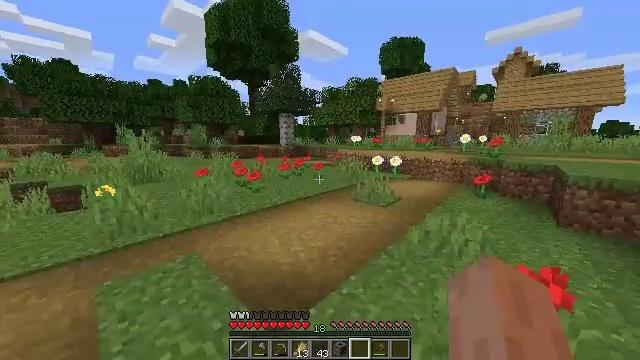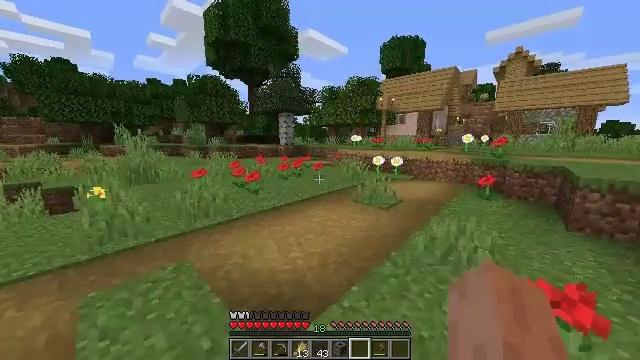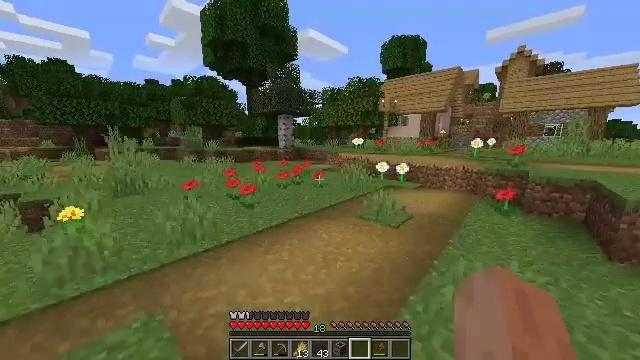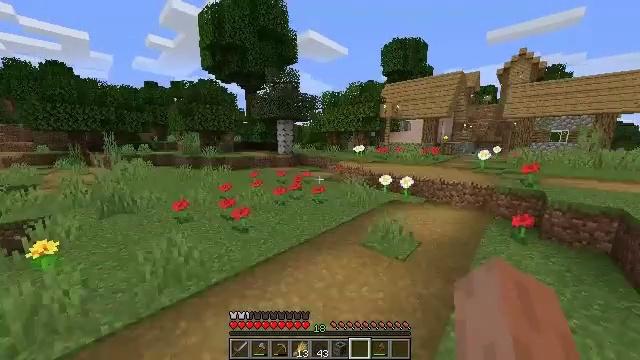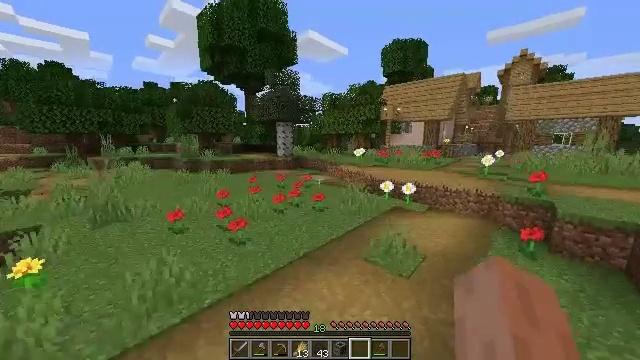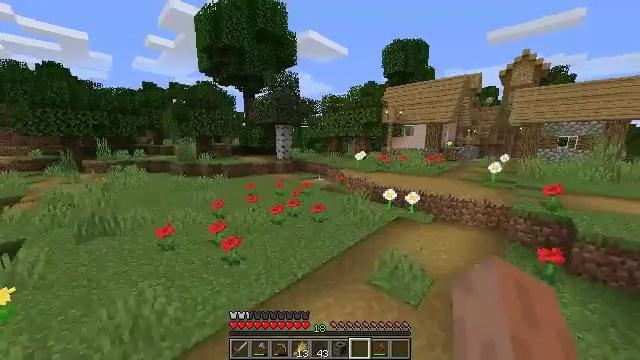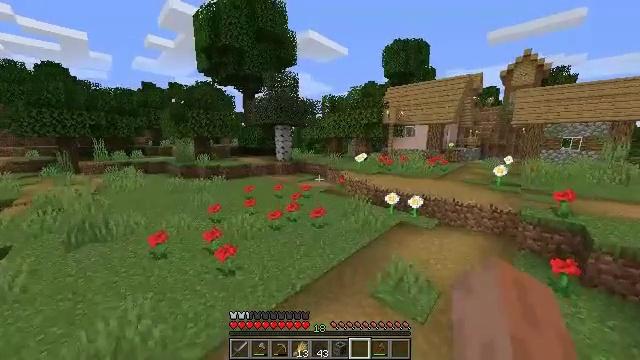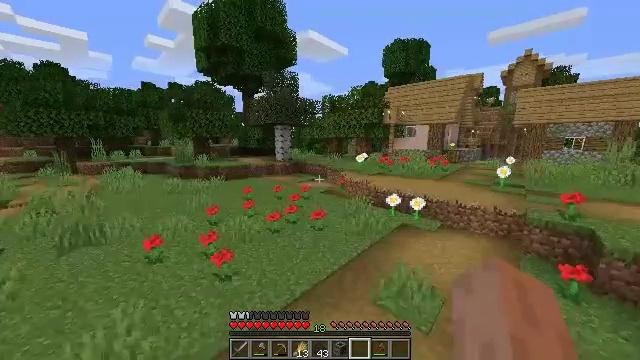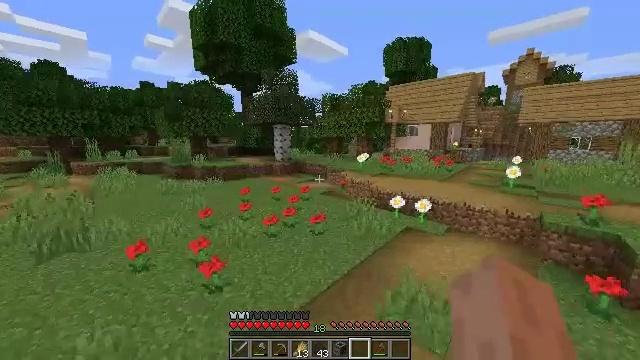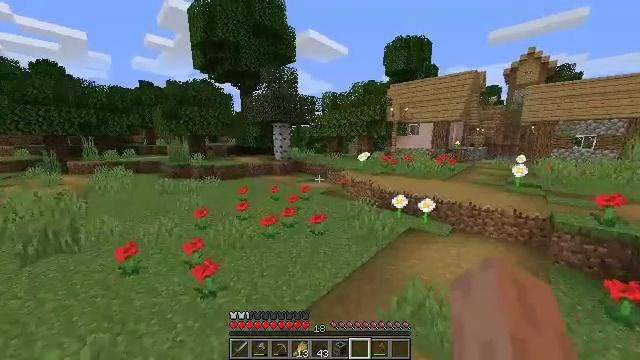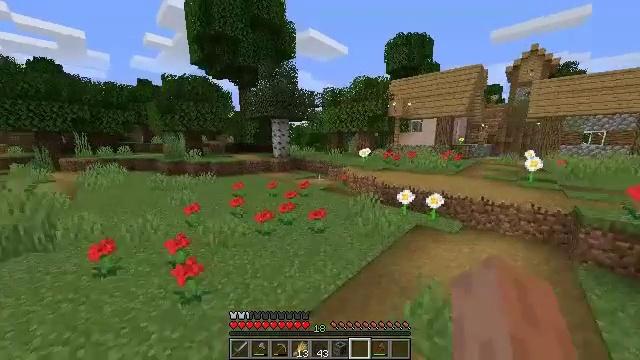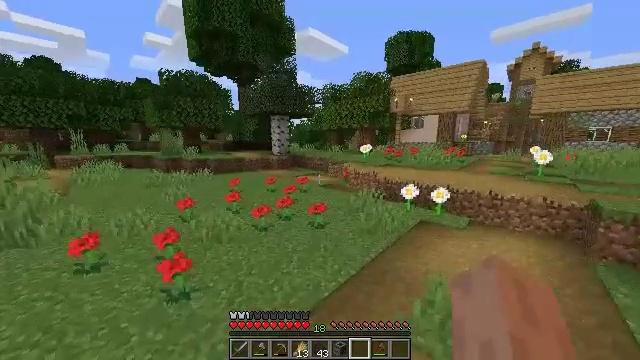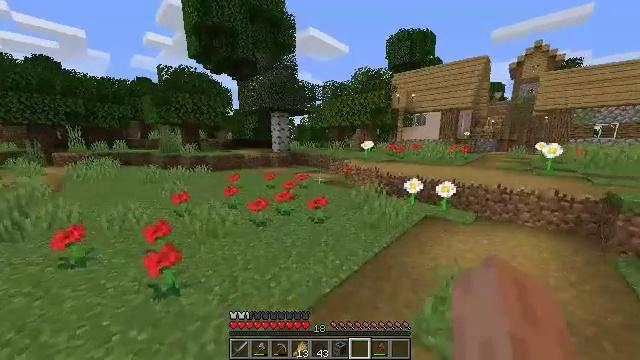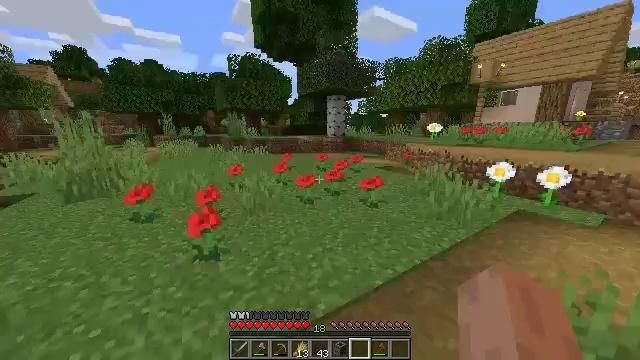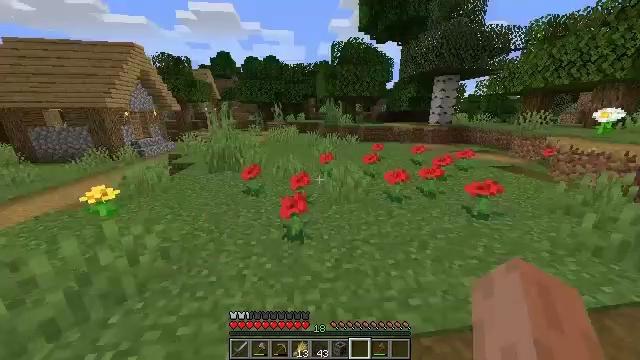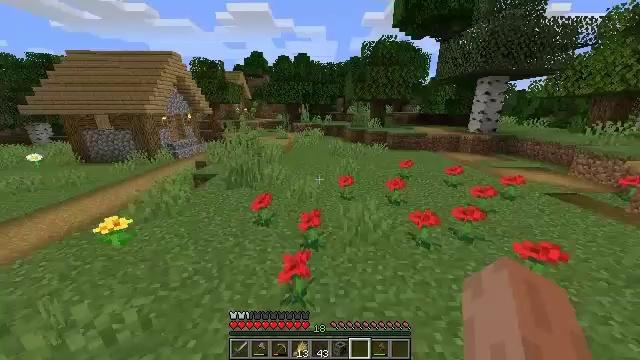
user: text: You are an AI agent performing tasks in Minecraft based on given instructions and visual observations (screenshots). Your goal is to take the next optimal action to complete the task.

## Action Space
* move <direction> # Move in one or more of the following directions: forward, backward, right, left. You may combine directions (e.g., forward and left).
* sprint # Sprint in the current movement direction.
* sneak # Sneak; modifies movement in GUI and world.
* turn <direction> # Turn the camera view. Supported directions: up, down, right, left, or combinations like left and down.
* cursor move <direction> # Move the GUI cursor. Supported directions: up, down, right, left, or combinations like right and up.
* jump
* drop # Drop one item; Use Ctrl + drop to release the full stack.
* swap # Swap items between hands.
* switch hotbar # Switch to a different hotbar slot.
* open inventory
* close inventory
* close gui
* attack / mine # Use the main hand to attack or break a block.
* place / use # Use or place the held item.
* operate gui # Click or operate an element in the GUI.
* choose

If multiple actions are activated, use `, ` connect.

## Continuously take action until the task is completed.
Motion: motion action
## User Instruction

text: Mine the grindstone block.
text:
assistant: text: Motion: move forward, jump
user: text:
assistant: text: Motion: move forward, jump
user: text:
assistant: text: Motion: move forward, jump
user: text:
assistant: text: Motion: move forward, jump
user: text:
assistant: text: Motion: move forward, jump
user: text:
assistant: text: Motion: move forward, jump
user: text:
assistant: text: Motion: move forward, jump
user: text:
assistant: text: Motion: move forward, jump
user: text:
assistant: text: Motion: move forward, jump
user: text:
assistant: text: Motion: move forward, jump
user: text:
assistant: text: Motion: move forward, jump
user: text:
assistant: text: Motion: move forward, jump
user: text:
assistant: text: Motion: move forward, turn left and down, jump
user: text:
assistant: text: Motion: move forward, turn left and down, jump
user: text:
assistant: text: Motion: move forward, turn left, jump
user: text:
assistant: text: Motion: move forward, jump
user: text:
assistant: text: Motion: move forward, jump
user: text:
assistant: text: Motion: move forward
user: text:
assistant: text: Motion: move forward
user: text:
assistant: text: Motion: move forward
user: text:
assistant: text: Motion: move forward
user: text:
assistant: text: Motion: move forward
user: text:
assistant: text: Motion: move forward
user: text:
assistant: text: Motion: move forward, jump
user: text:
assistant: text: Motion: move forward, jump
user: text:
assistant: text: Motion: move forward, jump
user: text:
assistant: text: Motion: move forward, jump
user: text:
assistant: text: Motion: move forward, jump
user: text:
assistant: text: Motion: move forward, jump
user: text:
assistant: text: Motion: move forward, jump